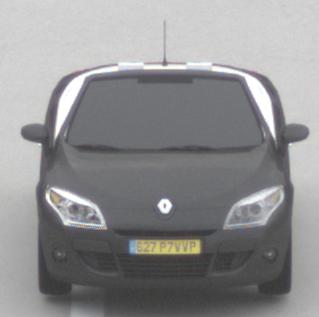
Make: Renault
Model: Mégane Coupé-Cabriolet 1.6 16V 110
Detailed model: Mégane (III) Coupé-Cabriolet
Model produced from: 2010/06
Model produced until: 2013/03
Doors: 2
Color: gray
Road condition: dry road
Daytime: morning or afternoon
Contrast: low contrast